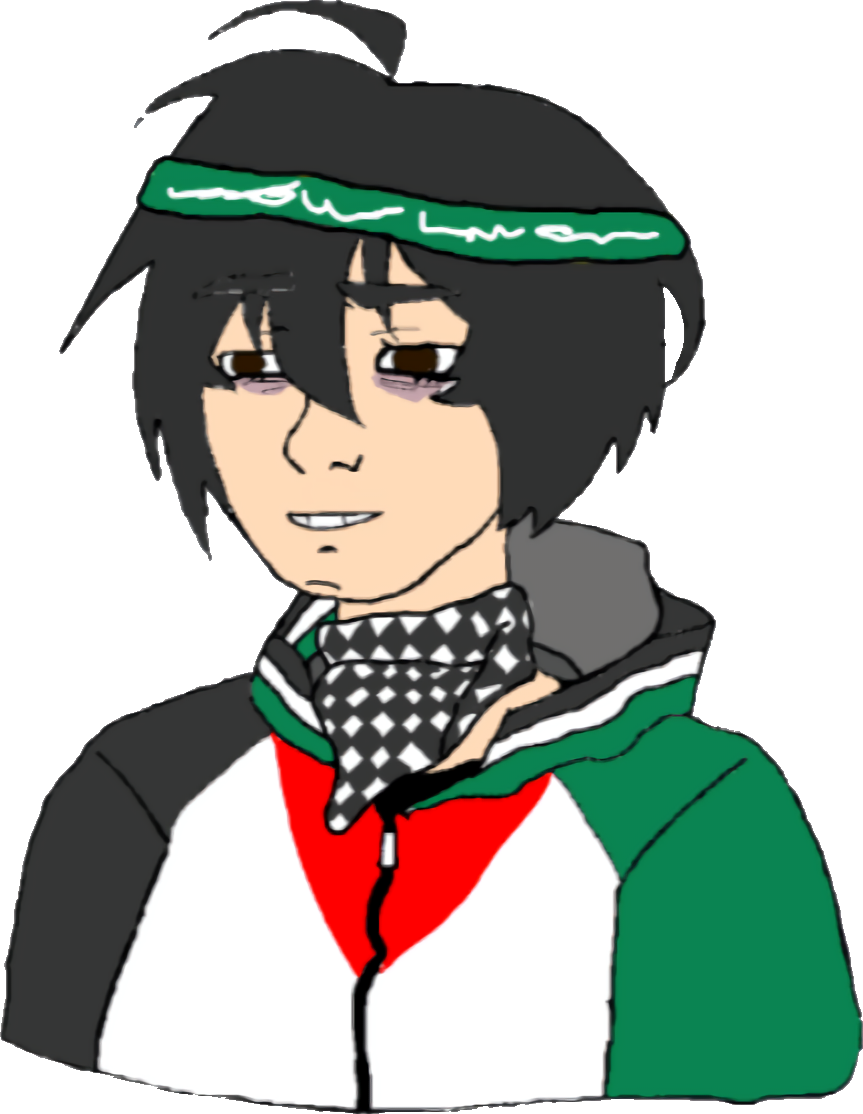
Label: 5_Twinkjak